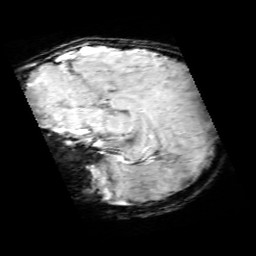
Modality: SWI
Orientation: sagittal
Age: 10
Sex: male
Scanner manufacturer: siemens
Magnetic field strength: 3 T
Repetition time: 0.027 s
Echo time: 0.02 s